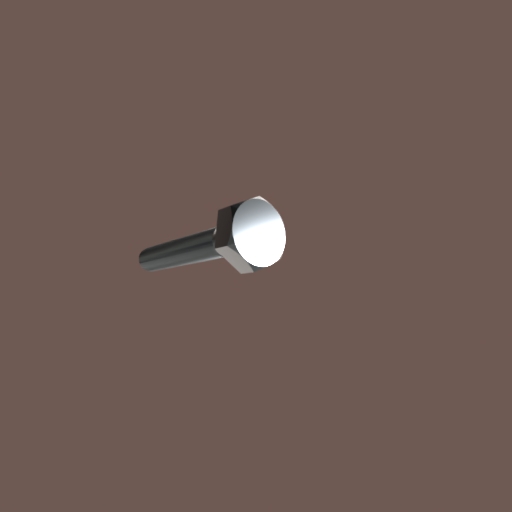
Label: bolt